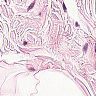
Metastatic tissue present: no